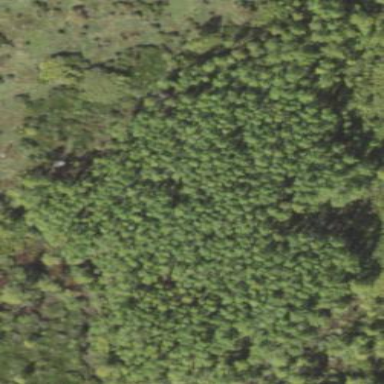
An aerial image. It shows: Forest with needle-leaved trees.